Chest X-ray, PA view. Patient: 27 years old, sex M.
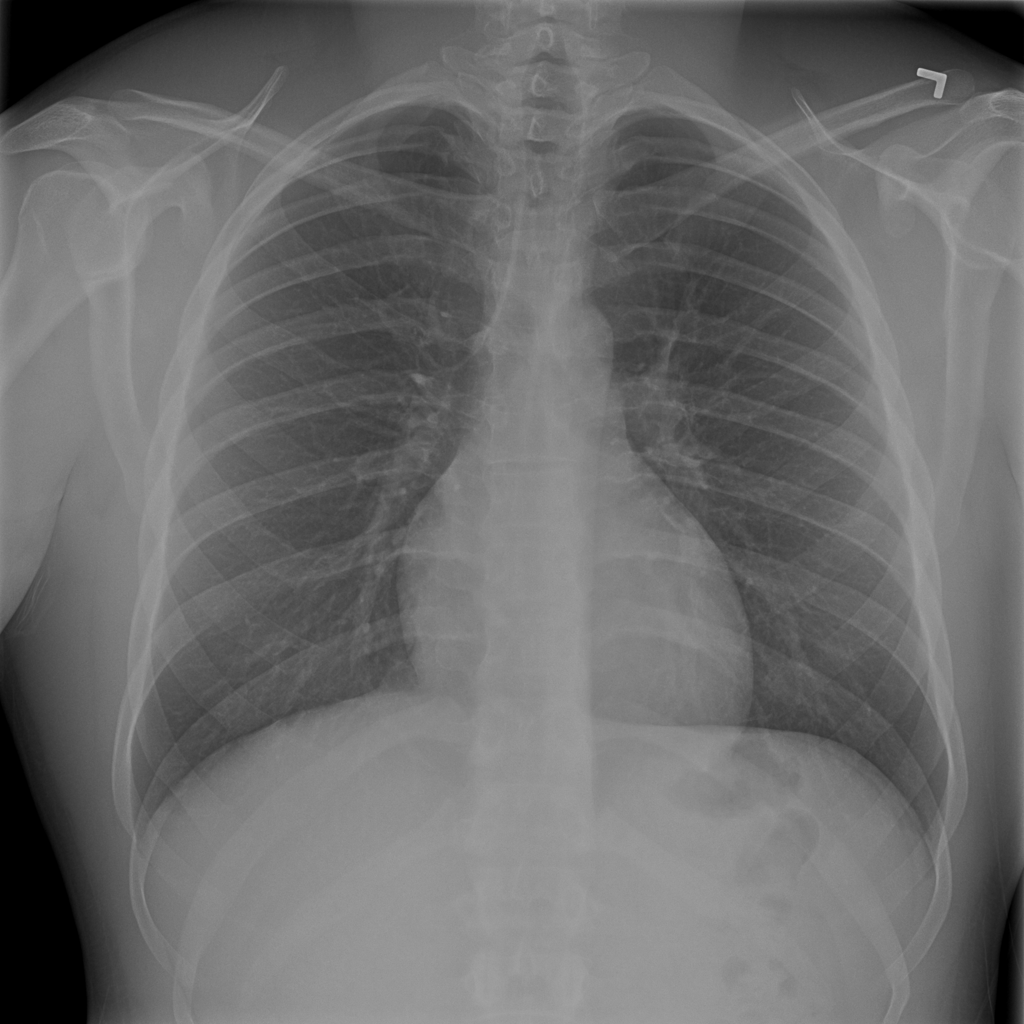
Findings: No Finding